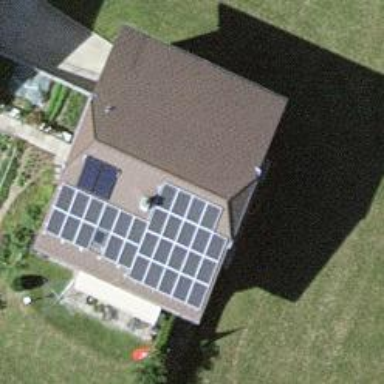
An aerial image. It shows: Solar power generator with photovoltaic panels.